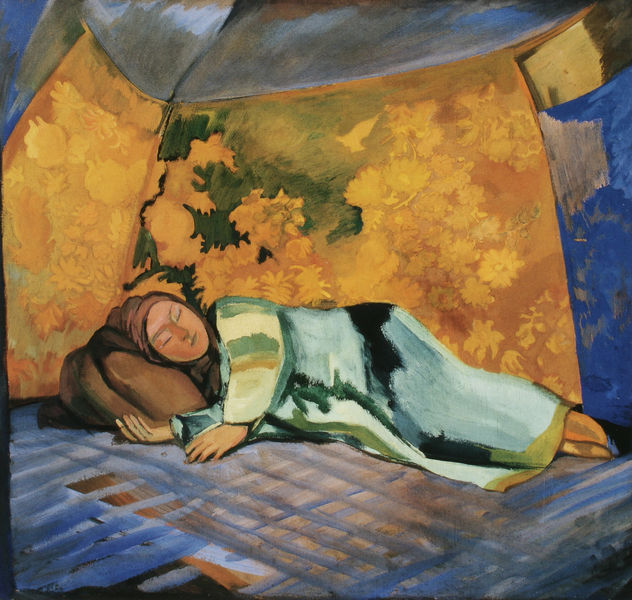
Titel: Schlafende in Koschara
Künstler: Pavel Kuznetsov
Standort: Moskau
Institution: Tretjakov Galerie
Schlagwörter: blau, blätter, dunkel, felsen, gemälde, hand, kopf, körper, schatten, schlaf, weiß, bäume, gelb, grün, ocker, blumen, braun, bunt, frau, hell, kariert, kleid, licht, mund, nase, orange, schwarz, blüten, tuch, karo, muster, augen, gesicht, mensch, vorhang, boden, gewand, stoff, decke, pflanze, pflanzen, wald, füße, ruhe, ecke, liegen, schlafen, abstrakt, farben, fels, kissen, tapete, kopftuch, bett, liegend, matratze, wände, nische, asien, seite, gesciht, liege, primitiv, zelt, lager, bet, schlaffen, nablis